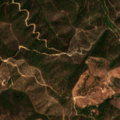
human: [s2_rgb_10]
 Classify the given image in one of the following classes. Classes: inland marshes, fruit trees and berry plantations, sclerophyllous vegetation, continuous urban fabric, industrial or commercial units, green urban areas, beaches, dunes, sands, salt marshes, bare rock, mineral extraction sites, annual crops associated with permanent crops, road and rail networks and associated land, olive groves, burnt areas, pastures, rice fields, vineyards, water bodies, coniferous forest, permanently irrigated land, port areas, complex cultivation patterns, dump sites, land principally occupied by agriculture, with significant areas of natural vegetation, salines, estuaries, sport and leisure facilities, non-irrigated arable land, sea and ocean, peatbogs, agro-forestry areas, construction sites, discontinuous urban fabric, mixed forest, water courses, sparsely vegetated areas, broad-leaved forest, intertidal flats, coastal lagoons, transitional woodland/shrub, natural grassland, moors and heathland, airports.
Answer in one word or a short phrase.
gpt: land principally occupied by agriculture, with significant areas of natural vegetation, broad-leaved forest, sclerophyllous vegetation, transitional woodland/shrub